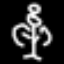
Label: angel